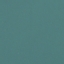
Label: SeaLake